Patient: sex M, age 71
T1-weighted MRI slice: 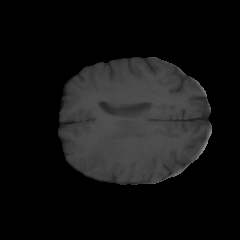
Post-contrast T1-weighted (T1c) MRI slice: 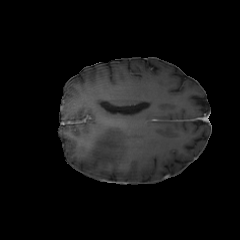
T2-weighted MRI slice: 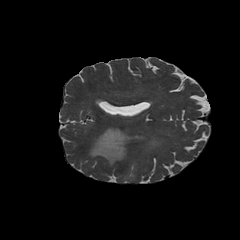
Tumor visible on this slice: yes
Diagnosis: Glioblastoma, IDH-wildtype
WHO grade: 4